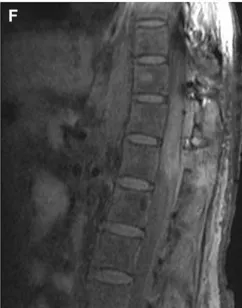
Magnetic resonance imaging. Postoperative MR T1-weighted contrast-enhanced image demonstrates the gross total resection of the mass (F).
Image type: radiology (mri)